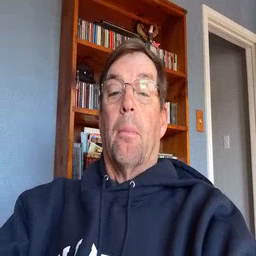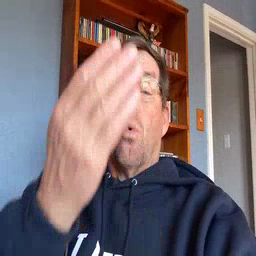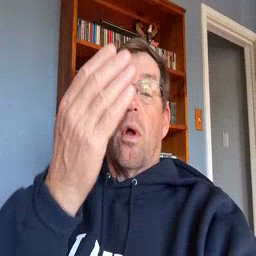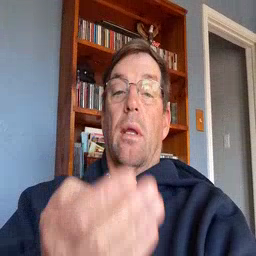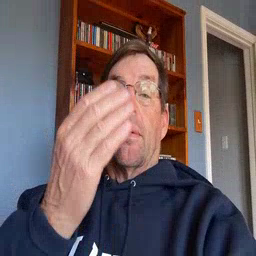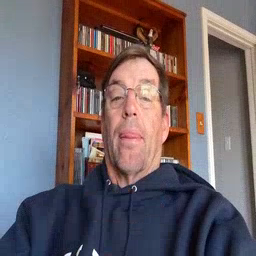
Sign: morning